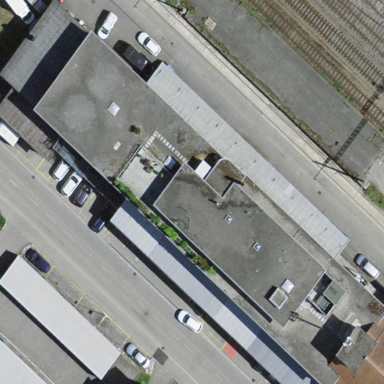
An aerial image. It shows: Commercial building with flat roof.